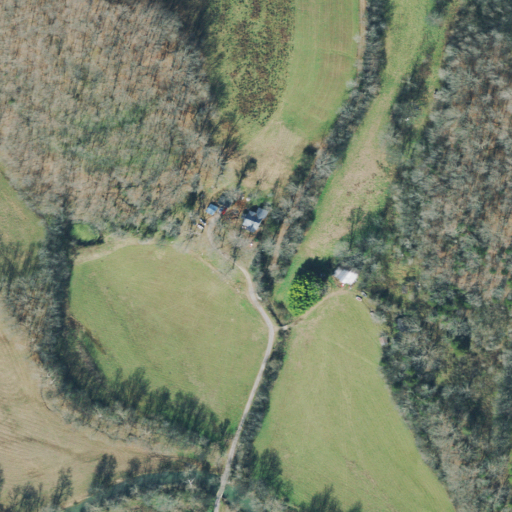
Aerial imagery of valley in Tennessee named Witt Hollow containing pasture, deciduous forest, open development, mixed forest, and evergreen forest